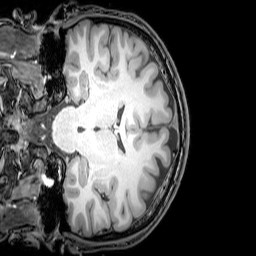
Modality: T1w
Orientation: coronal
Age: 22
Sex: male
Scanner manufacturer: philips
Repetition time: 0.008236 s
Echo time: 0.00383 s